Question: I want to convert 12/8/2006 12:30:00 to 12/8/2006
I tried -
'''
1. trunc(TO_DATE (effective_date_time,'DD/MM/YYYY HH24:Mi:SS'))
2. TO_DATE (effective_date_time,'DD/MM/YYYY')
'''
But all these are returning values as 12/8/0006.
Why Oracle is returning year 0006 instead of 2006.
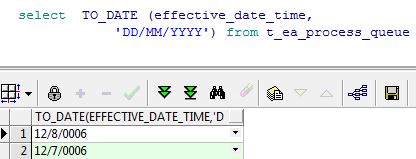
Answer: Try this:
'''
trunc(effective_date_time)
'''
It's a date, you don't need TO_DATE
When you're using TO_DATE(effective_date_time, 'format') on a DATE column, effective_date_time is converted to a char using NLS params. I suppose your NLS settings is something like 'dd/mm/yy'. That's why you get a wrong year.
A simple example:
'''
alter session set nls_date_format = 'dd/mm/yy';
select trunc(TO_DATE (sysdate,'DD/MM/YYYY HH24:Mi:SS')) from dual;
November, 22 0014 00:00:00+0000
alter session set nls_date_format = 'dd/mm/yyyy';
select trunc(TO_DATE (sysdate,'DD/MM/YYYY HH24:Mi:SS')) from dual;
November, 22 2014 00:00:00+0000
'''